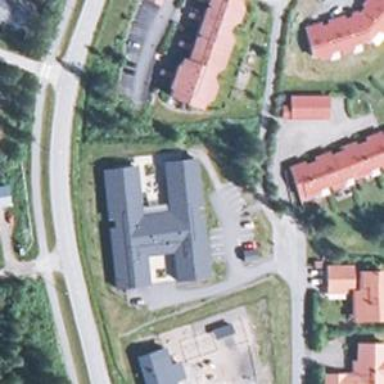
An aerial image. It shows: Nursing home building.